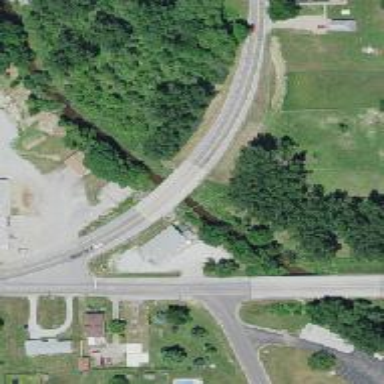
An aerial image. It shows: Secondary road crossing bridge.